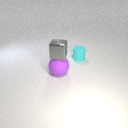
small gray metal cube above large purple rubber sphere